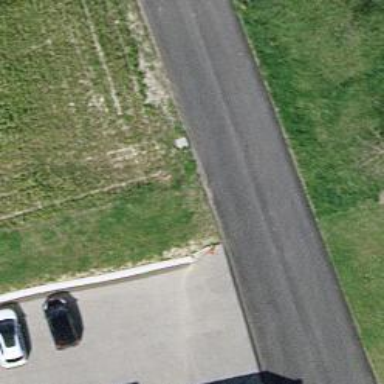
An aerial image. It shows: Asphalt road classified as tertiary.